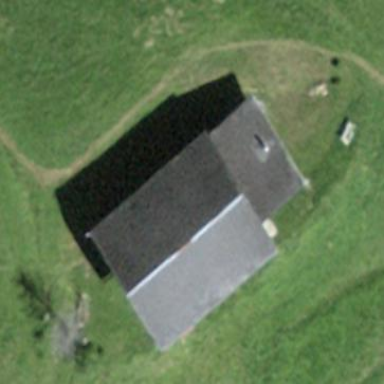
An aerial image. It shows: Gabled roof farm building.